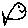
Label: fish